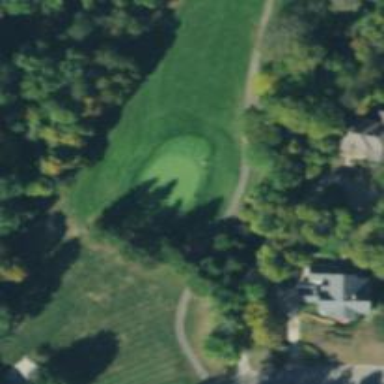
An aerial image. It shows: View of golf hole.